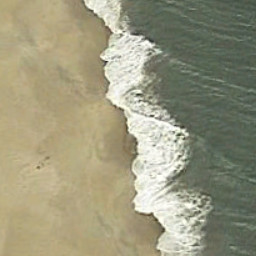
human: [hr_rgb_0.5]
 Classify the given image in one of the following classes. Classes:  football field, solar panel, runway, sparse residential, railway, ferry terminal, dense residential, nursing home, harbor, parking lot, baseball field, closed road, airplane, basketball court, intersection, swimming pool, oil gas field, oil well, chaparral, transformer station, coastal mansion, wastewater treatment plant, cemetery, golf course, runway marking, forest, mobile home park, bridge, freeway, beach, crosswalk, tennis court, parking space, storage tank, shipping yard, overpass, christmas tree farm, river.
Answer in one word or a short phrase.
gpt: beach